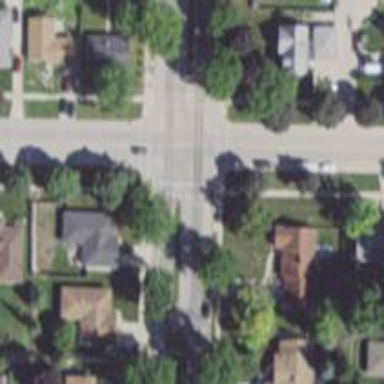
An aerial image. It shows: Tertiary road with separate sidewalk.